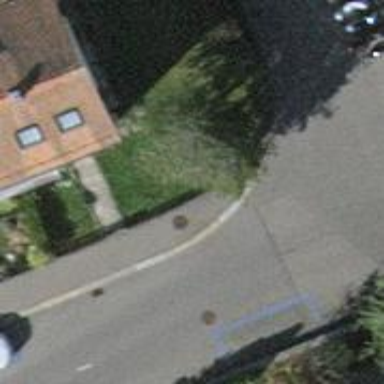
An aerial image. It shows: Kerb barrier.